Aerial crown-view tile of a tropical tree (Barro Colorado Island, Panama), acquired 20250818:
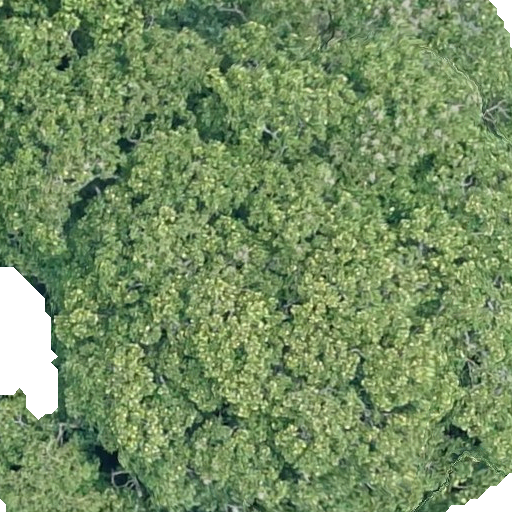
Species: Dipteryx oleifera
GBIF accepted scientific name: Dipteryx oleifera
Crown area: 604.409 m²